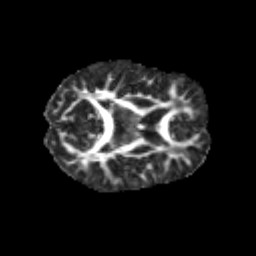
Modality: FA
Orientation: axial
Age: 9
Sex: female
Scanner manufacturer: siemens
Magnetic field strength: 3 T
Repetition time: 3.8 s
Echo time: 0.07 s